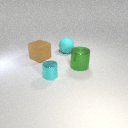
large green metal cylinder in front of large brown rubber cube